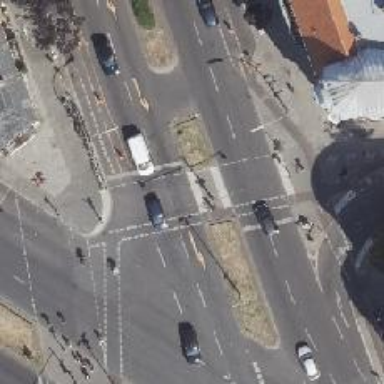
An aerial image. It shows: Footway crossing with traffic signals and island.